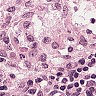
Metastatic tissue present: no